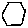
Label: hexagon